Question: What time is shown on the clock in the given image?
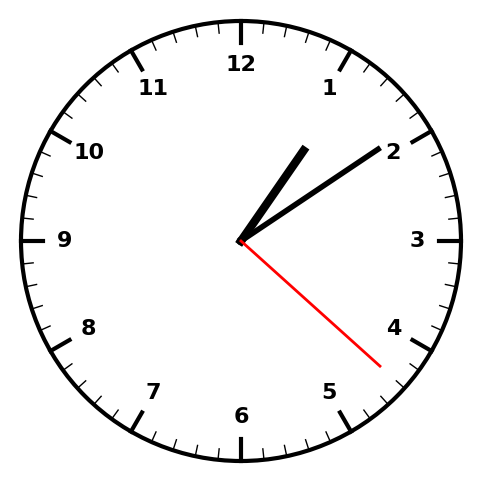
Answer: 01:09:22